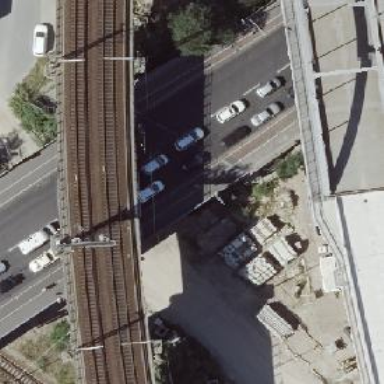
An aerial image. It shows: Secondary road with asphalt surface and bridge. The road has separate sidewalks and cycle track with lane markings. There is "no stopping" parking condition on both sides.